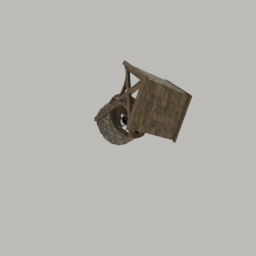
Label: architecture